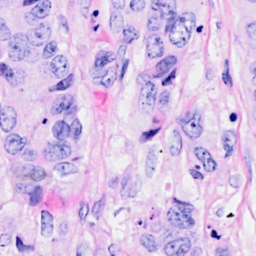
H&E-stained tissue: Breast